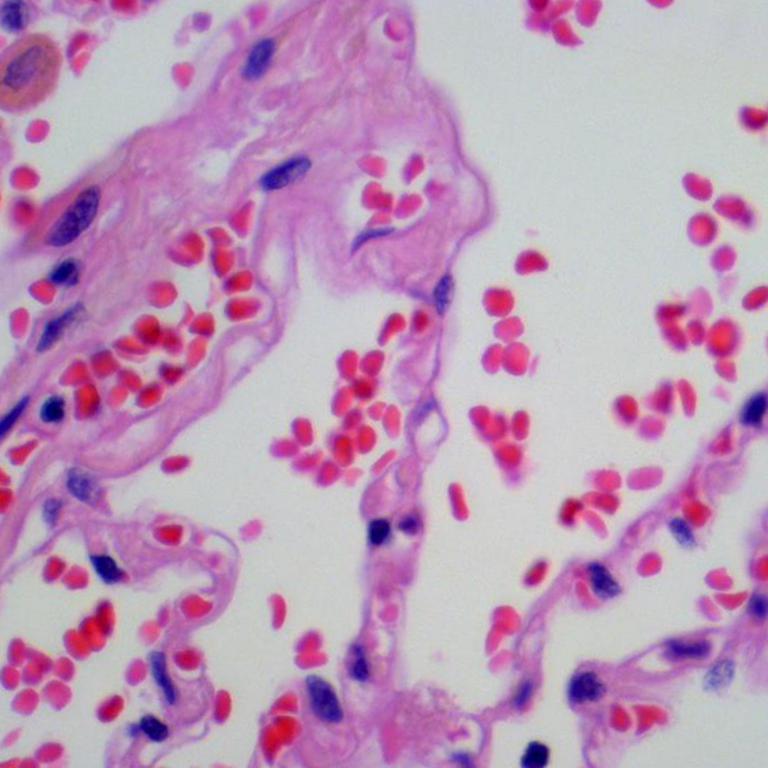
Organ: lung
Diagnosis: benign